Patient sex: M
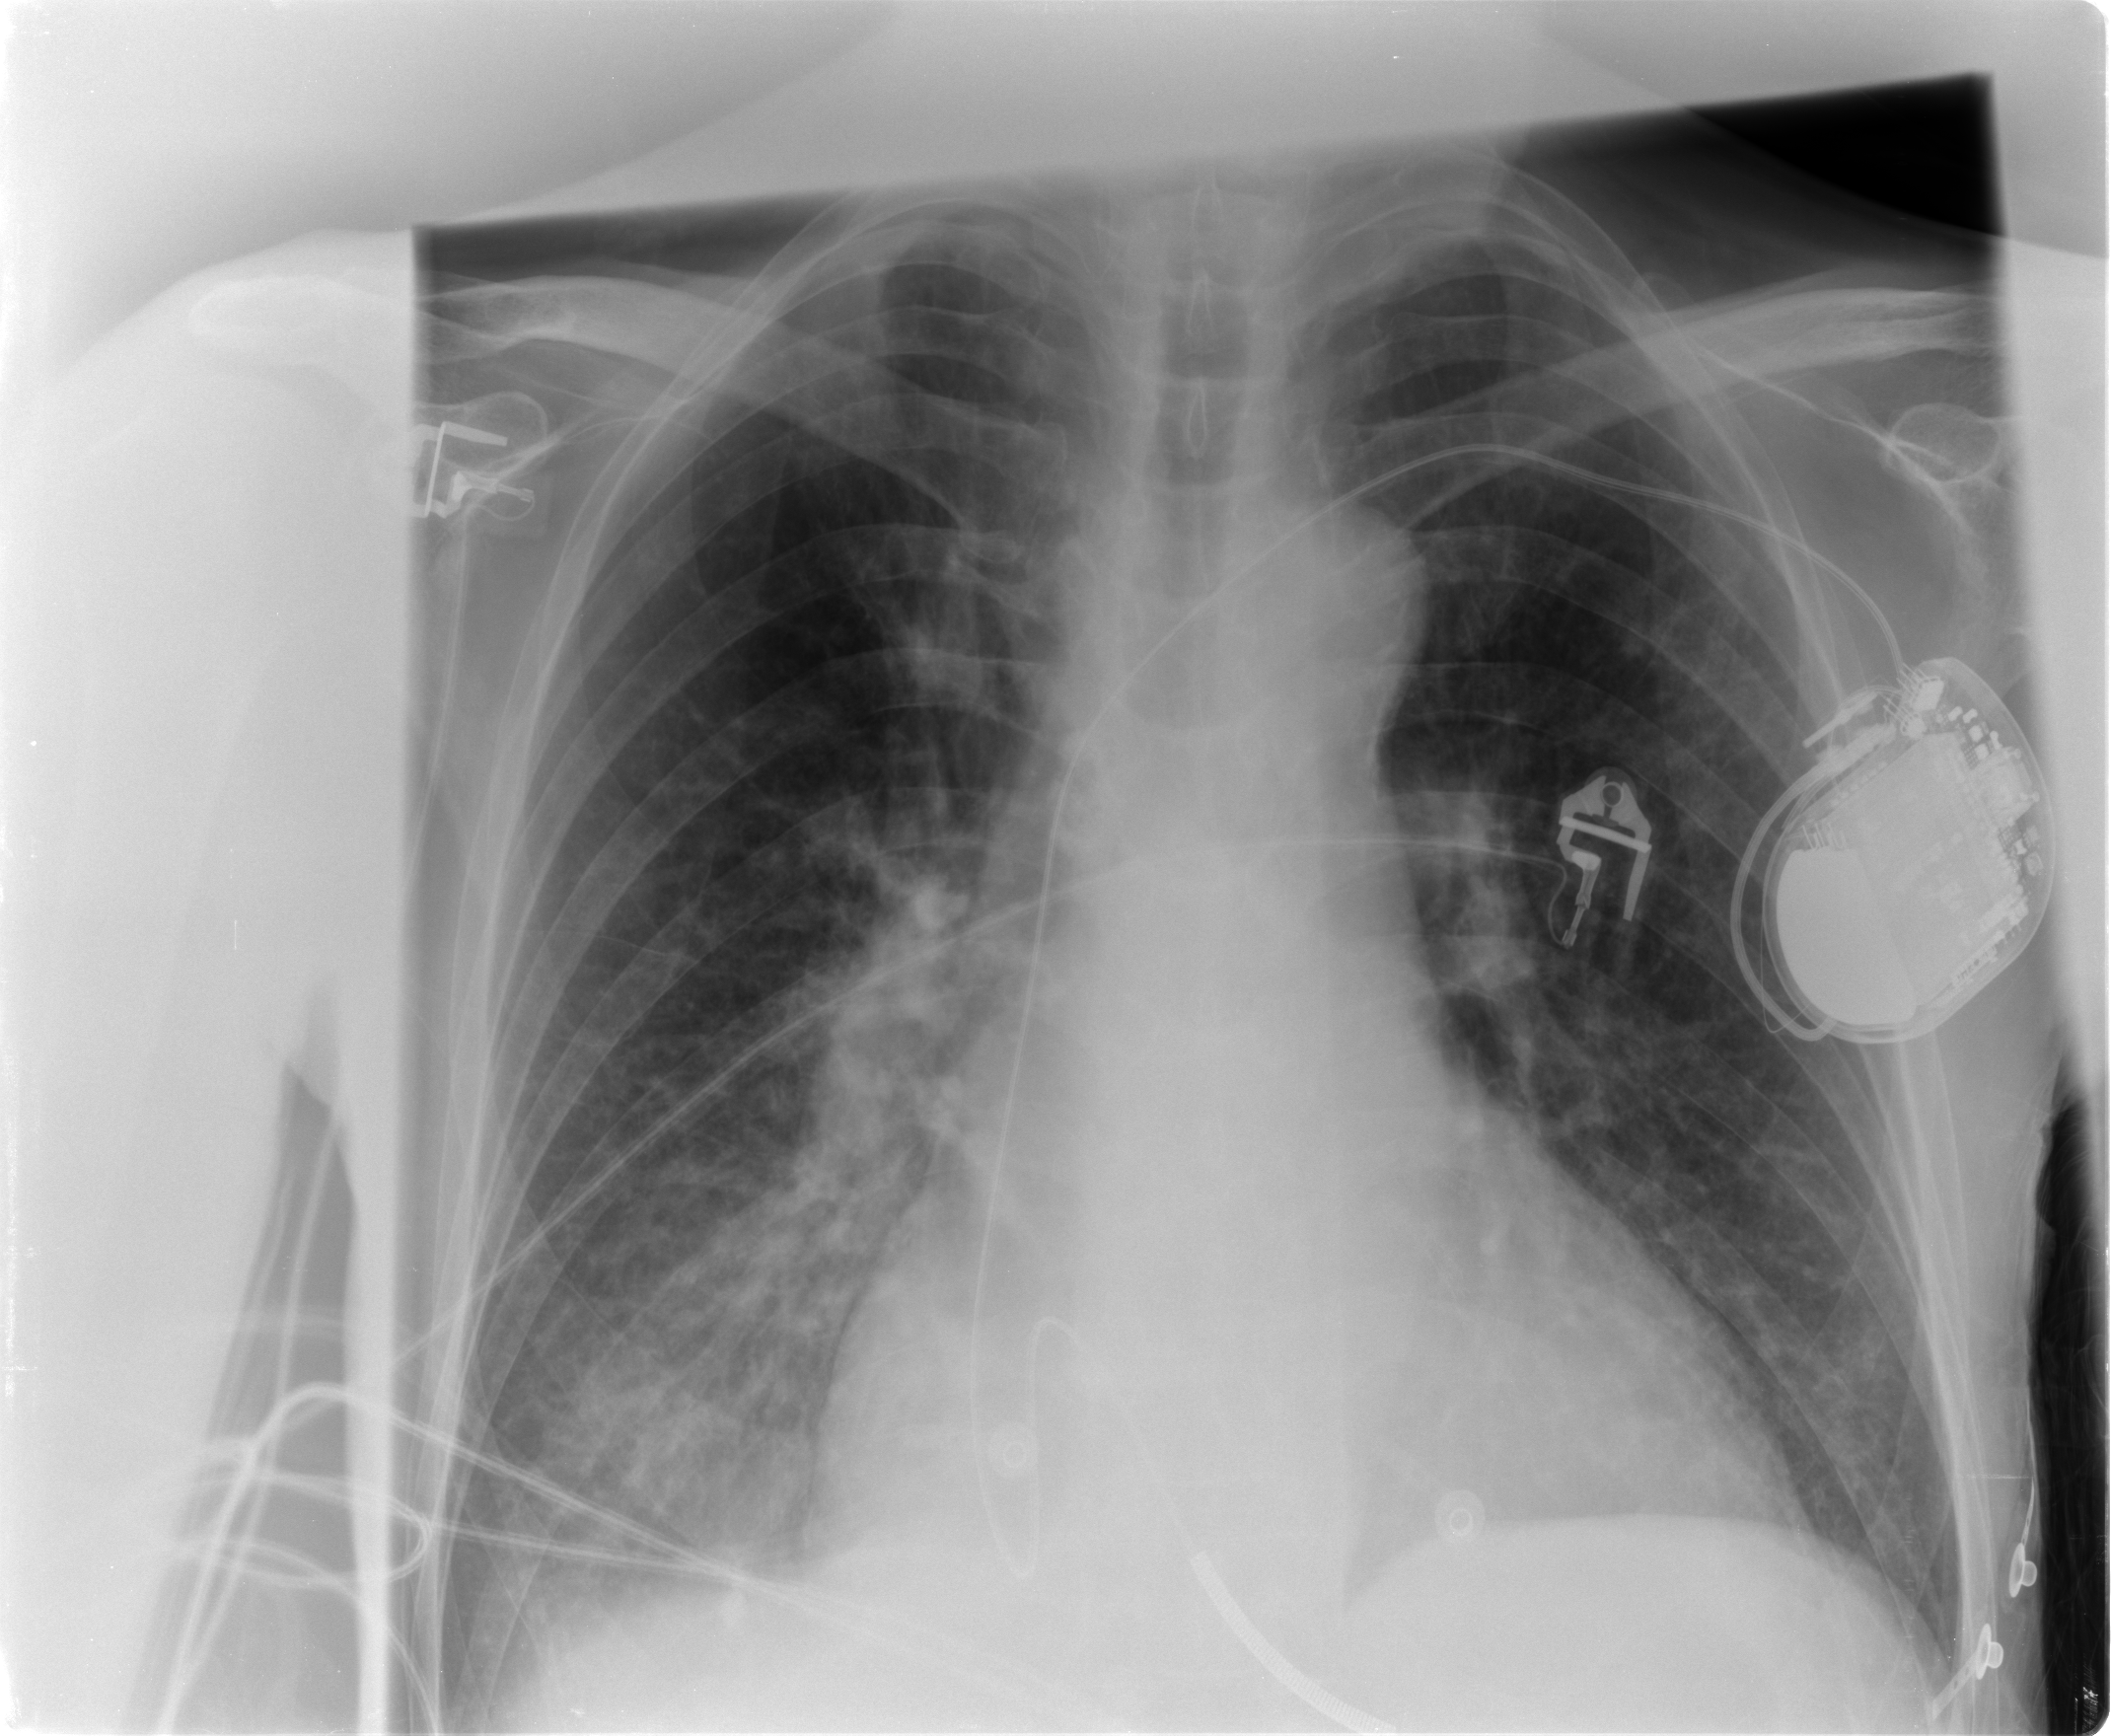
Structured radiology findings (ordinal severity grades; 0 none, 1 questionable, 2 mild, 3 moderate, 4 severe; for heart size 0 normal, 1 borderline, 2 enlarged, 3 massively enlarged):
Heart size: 2
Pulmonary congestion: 2
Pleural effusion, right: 2
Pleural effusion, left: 0
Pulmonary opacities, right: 2
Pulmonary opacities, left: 0
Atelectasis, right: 2
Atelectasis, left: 2